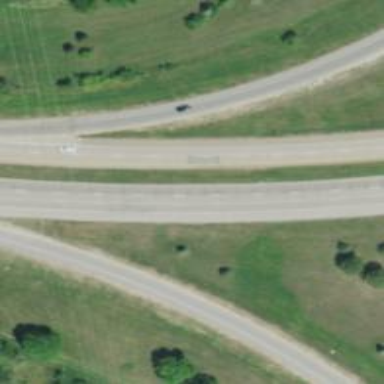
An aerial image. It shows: Primary highway.